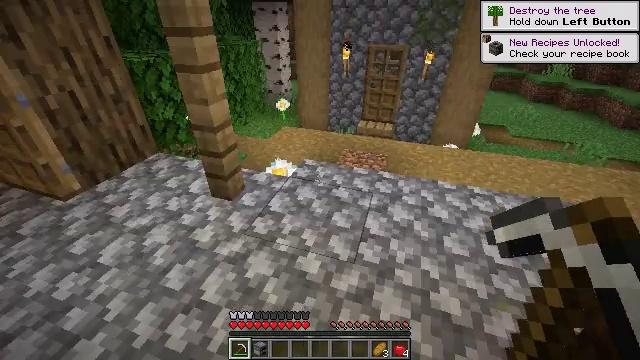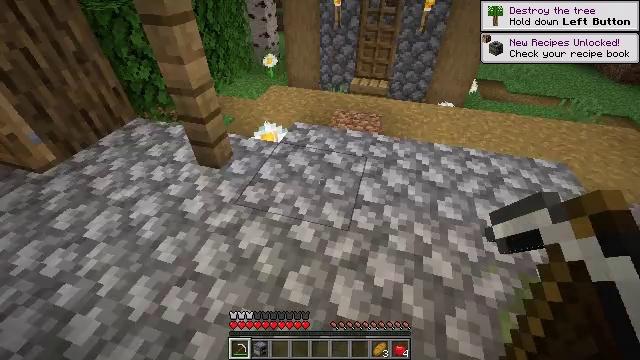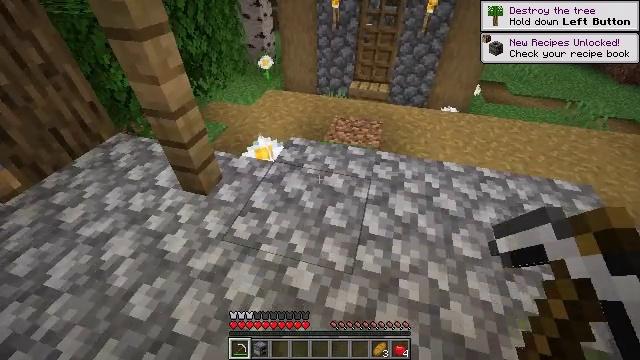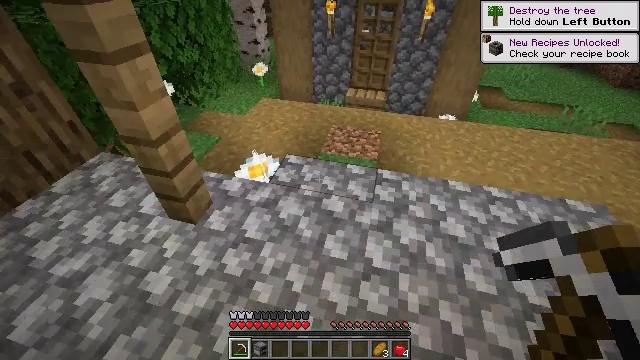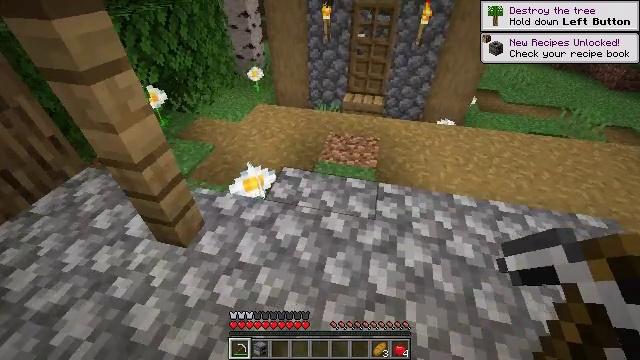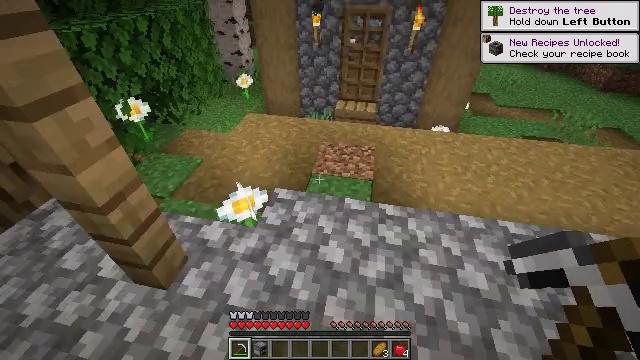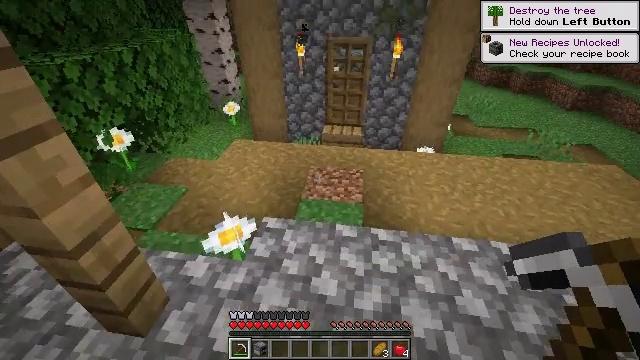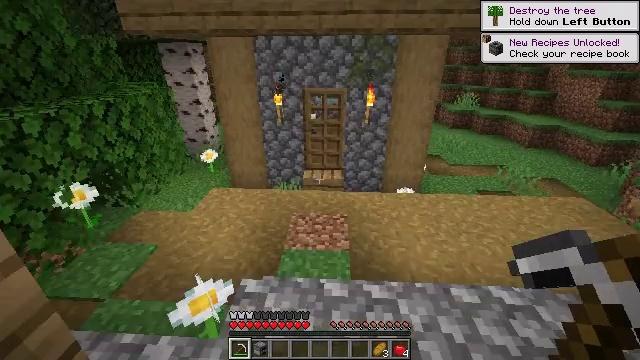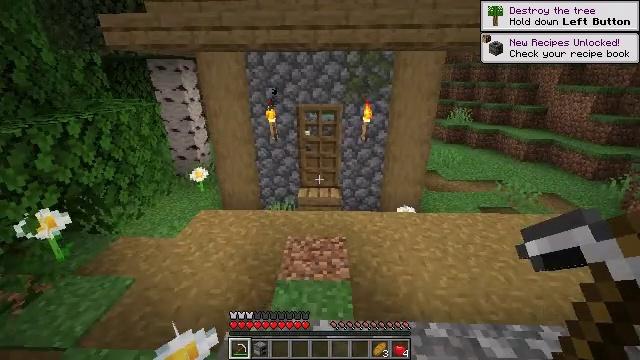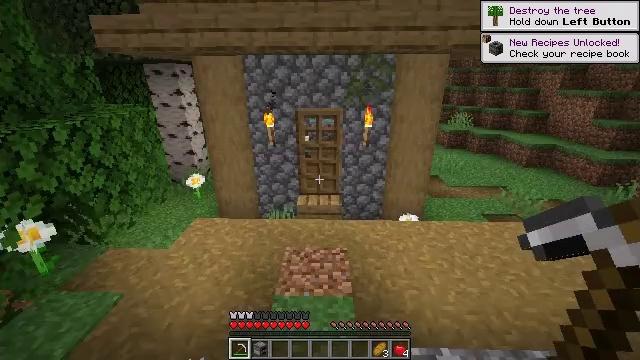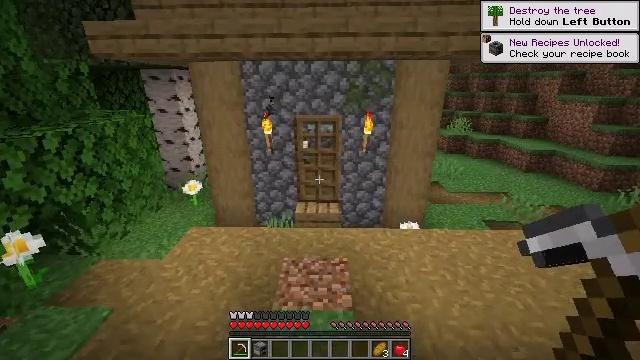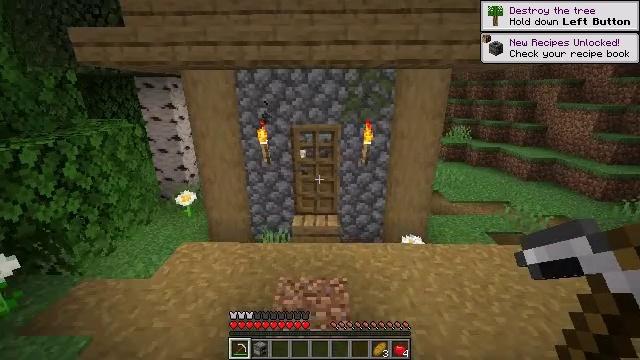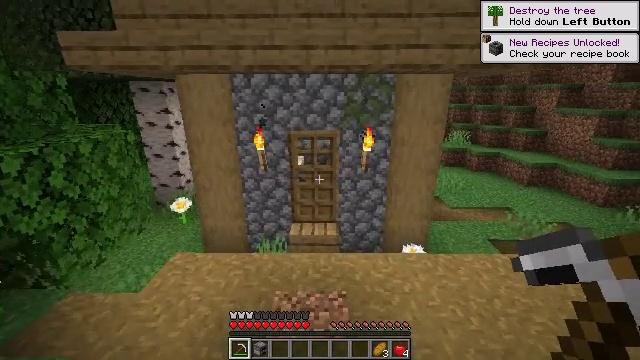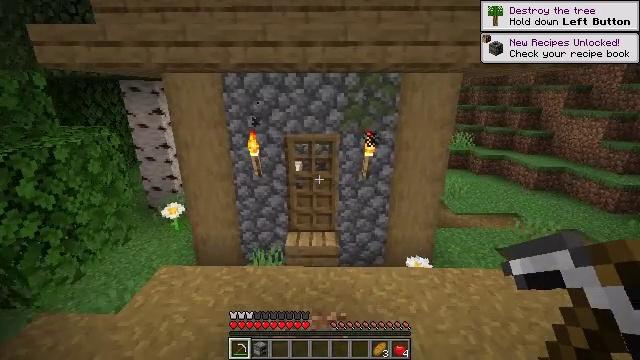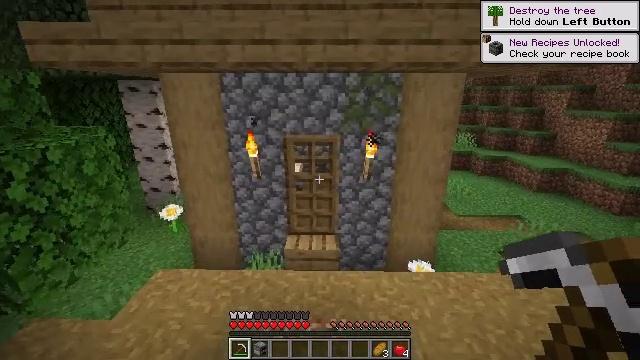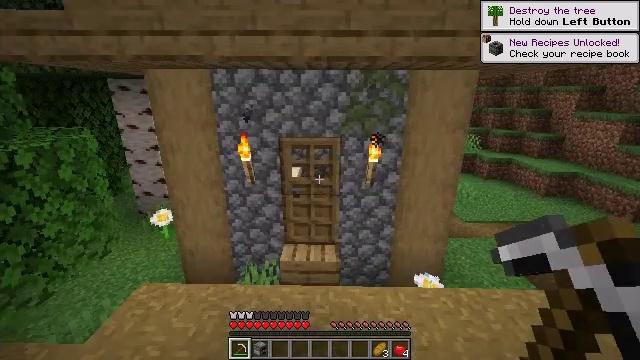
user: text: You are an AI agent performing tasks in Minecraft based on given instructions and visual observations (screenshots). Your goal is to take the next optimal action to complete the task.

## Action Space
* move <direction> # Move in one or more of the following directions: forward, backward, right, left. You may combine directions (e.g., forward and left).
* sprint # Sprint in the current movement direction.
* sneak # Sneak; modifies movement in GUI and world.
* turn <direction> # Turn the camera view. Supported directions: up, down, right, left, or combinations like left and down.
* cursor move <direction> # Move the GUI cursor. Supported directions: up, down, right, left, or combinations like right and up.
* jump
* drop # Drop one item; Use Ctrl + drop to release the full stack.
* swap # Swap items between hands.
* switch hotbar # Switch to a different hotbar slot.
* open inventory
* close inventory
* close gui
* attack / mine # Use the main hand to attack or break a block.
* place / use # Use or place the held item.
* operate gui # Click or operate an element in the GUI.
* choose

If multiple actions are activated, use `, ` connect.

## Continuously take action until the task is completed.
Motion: motion action
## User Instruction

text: Mine cobblestone underground.
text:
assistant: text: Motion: move forward, turn right and down
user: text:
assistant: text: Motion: move forward
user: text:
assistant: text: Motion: move forward, turn right
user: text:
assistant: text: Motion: move forward
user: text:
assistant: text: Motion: move forward, turn right
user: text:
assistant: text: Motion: move forward, turn right and up
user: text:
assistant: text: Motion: move forward, turn right and up
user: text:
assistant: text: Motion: move forward, turn right and up
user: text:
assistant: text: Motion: move forward, turn up
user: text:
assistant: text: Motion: move forward, turn up
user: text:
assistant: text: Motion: move forward, turn up
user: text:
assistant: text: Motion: move forward
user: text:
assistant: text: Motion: move forward
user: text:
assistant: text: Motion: move forward, use / place
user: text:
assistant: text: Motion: move forward, use / place
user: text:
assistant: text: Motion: move forward
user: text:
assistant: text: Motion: move forward
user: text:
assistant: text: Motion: move forward
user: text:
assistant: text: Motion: move forward
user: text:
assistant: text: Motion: move forward, turn left
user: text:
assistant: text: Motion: move forward, turn left and up
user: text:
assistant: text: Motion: move forward
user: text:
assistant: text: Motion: move forward, use / place
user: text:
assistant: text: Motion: move forward, use / place
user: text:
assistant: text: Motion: move forward
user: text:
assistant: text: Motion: move forward
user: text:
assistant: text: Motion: move forward
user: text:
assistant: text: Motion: move forward
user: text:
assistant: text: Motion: move forward
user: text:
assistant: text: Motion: move forward